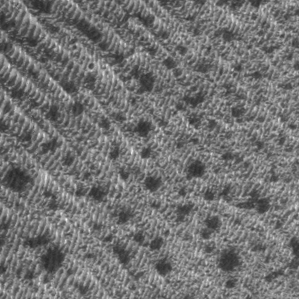
Label: frost